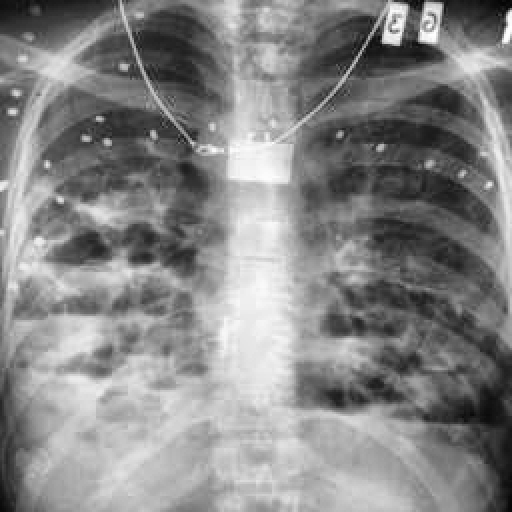
Finding: TUBERCULOSIS